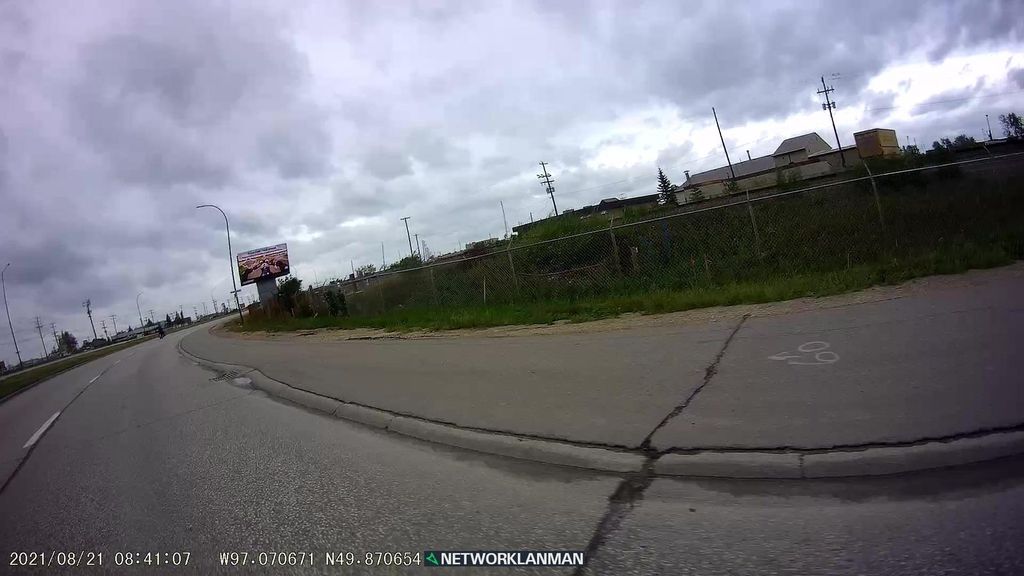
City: winnipeg